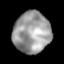
Tissue: lung
Cell type: Epithelial cells
Senescence score: 0.2355
Nuclear area (px): 1489
Mean DAPI intensity: 155.872